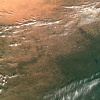
Label: land